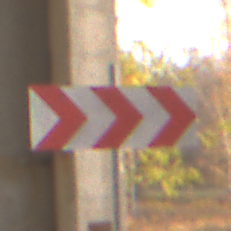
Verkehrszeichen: RichtungstafelnInKurvenGrossLinks
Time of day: SunriseSunset
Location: Roofed (Suburban)
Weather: Clear
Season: NotSpecified
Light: Natural